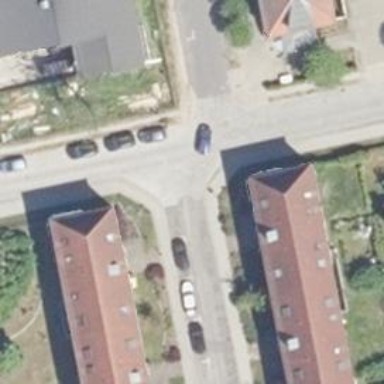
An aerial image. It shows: Sidewalk along the footway.